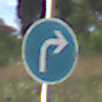
Verkehrszeichen: VorgeschriebeneFahrtrichtungRechts
Umgebung: Outdoor, Nature
Tageszeit: Midday
Wetter: PartlyCloudy
Licht: Natural
Jahreszeit: NotSpecified
Kontrast: HighContrast